Brain MRI, t1w sequence, axial 2D slice.
Patient: age 42, sex M, weight 78 kg, height 1.78 m
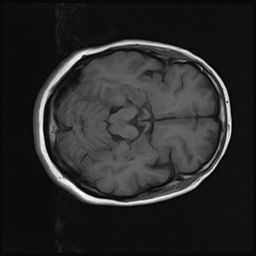